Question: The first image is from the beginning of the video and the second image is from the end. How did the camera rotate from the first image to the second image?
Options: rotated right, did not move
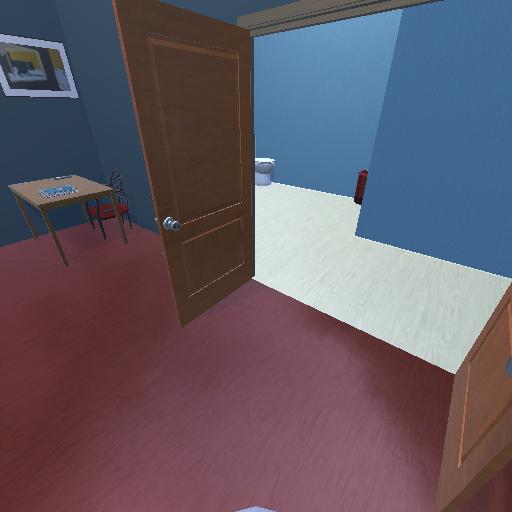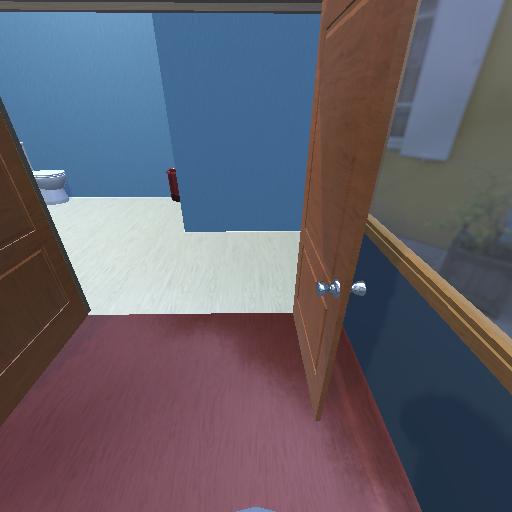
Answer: rotated right